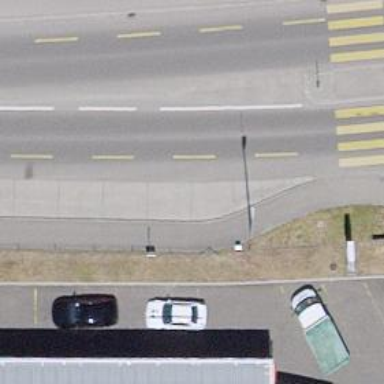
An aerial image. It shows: Platform for public transport. The platform is located by the road.